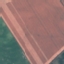
Land use / land cover class: AnnualCrop